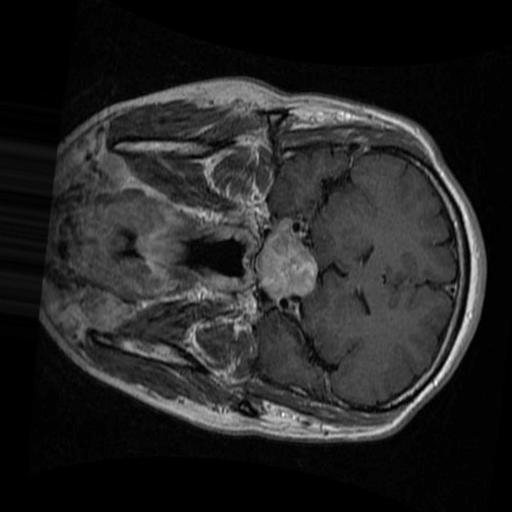
Label: brain_tumor